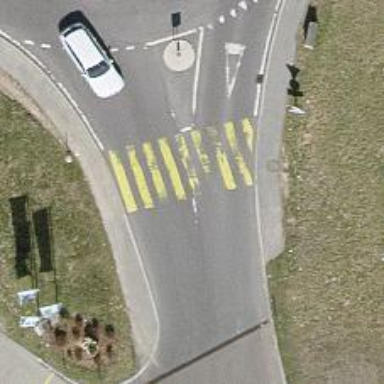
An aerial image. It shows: Zebra crossing on the road.